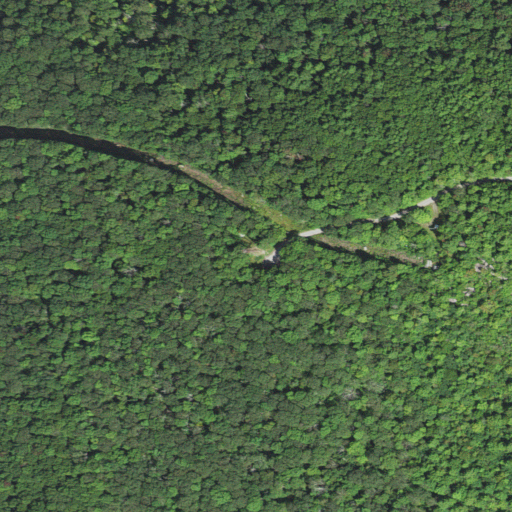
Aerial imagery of mountains in West Virginia named Backbone Mountain containing deciduous forest, mixed forest, open development, and evergreen forest